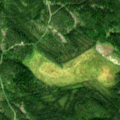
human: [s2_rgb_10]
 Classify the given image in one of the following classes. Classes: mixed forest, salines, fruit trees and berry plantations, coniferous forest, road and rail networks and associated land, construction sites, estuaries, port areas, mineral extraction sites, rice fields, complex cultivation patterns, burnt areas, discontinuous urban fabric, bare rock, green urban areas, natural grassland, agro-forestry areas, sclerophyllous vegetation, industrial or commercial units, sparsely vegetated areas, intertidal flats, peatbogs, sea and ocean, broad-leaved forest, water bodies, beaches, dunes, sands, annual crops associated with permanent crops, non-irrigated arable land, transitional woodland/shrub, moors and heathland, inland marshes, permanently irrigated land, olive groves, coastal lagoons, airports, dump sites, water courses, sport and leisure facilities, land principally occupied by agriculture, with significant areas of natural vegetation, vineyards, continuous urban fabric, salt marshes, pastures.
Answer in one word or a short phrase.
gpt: coniferous forest, mixed forest